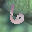
Label: 6